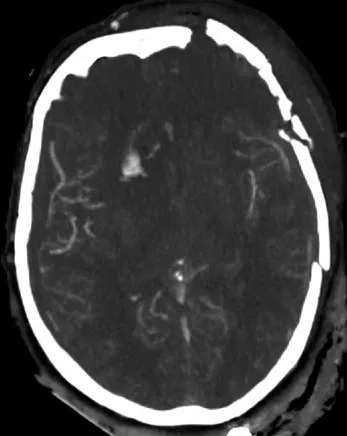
Axial head CT scanner with angiography showing a right anterior cerebral artery rupture with free contrast extravasation.
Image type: radiology (ct)